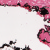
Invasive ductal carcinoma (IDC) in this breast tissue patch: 0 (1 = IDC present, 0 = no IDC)